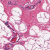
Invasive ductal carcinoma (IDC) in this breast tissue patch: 0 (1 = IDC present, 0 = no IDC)